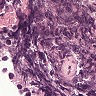
Metastatic tissue present: no